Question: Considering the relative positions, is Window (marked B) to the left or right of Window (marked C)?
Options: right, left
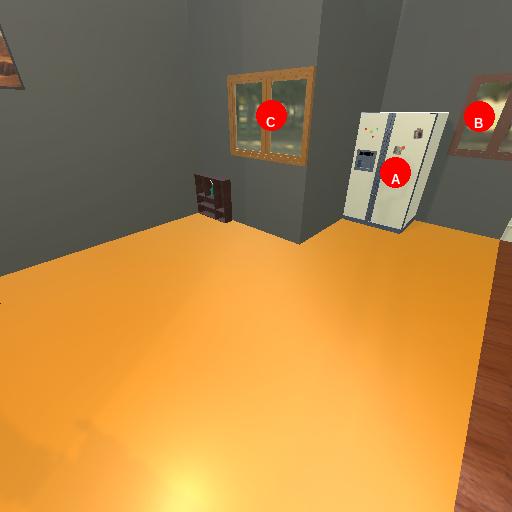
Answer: right